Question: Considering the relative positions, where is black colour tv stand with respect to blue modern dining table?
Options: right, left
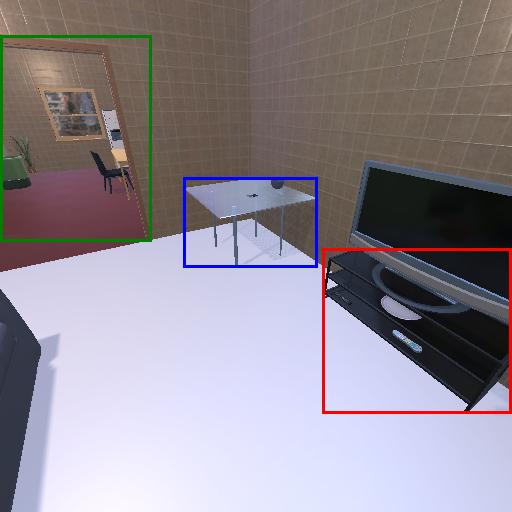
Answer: right